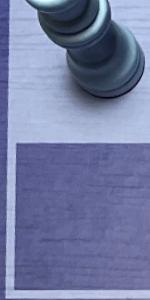
Label: Empty